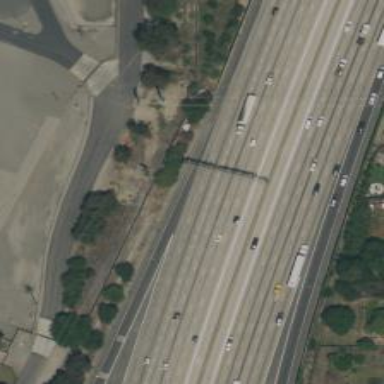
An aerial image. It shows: Motorway junction.